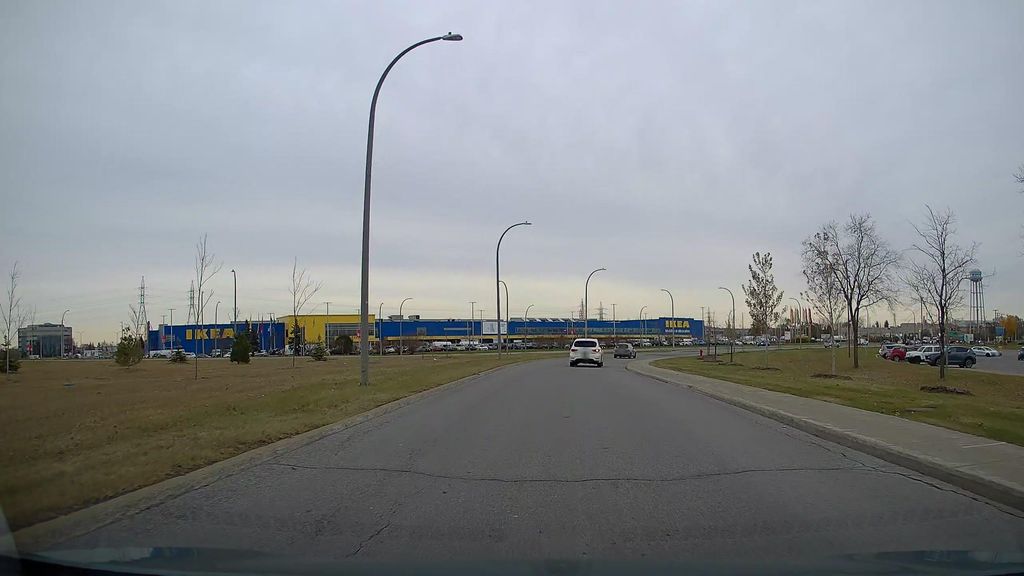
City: montreal